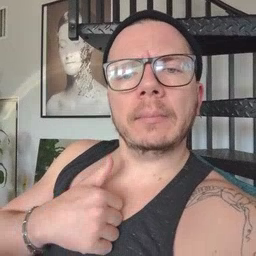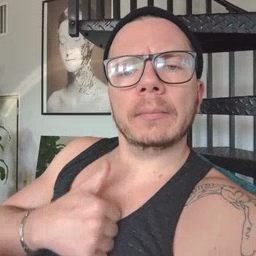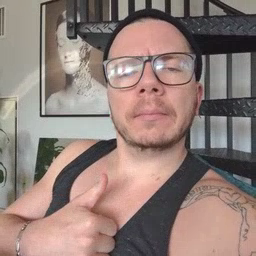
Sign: bath